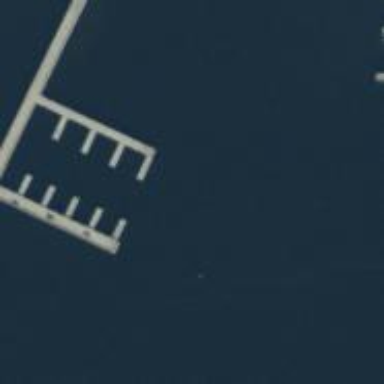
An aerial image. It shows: Pier with mooring facilities.